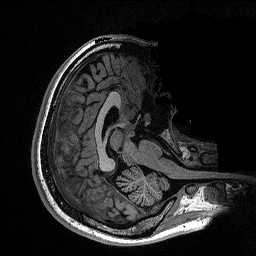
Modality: T1w
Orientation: axial
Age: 19
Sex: male